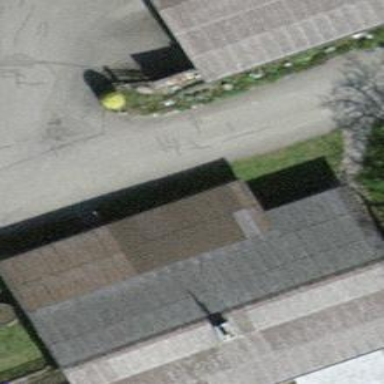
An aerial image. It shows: Building with tile roof.